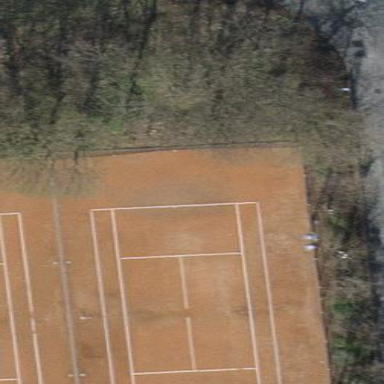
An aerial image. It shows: Tennis court on pitch.